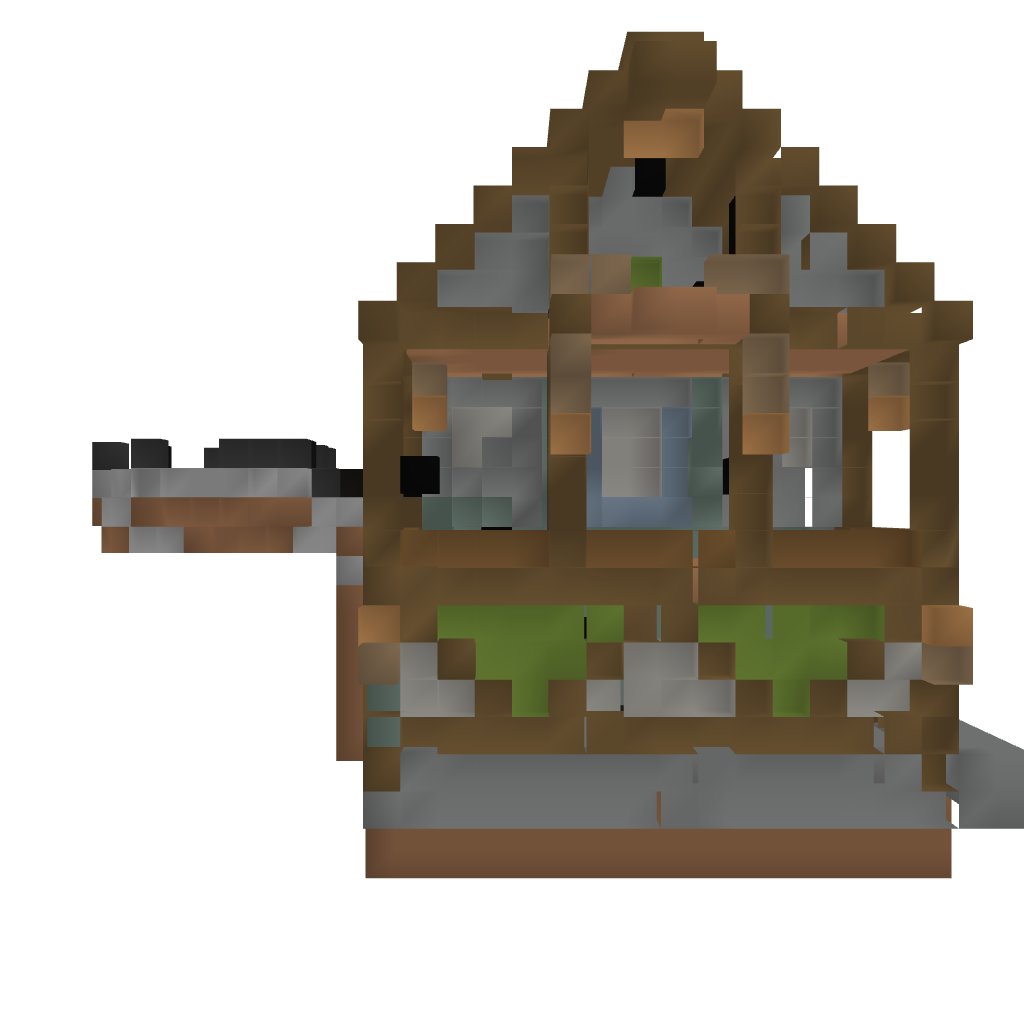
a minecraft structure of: Medieval water mill